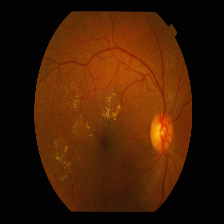
Diabetic retinopathy grade: Mild